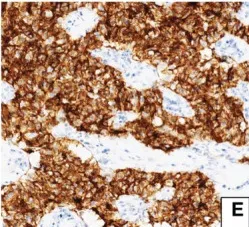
Gross description and histopathological analysis of a giant insulinoma in a 38-year-old female patient suffering from severe hypoglycemia. Positive detection of antibodies is indicated by brown staining. (E) (CD56, x 400): Tumor cells showed intense diffuse cytoplasmic staining.
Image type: pathology (immunostaining)